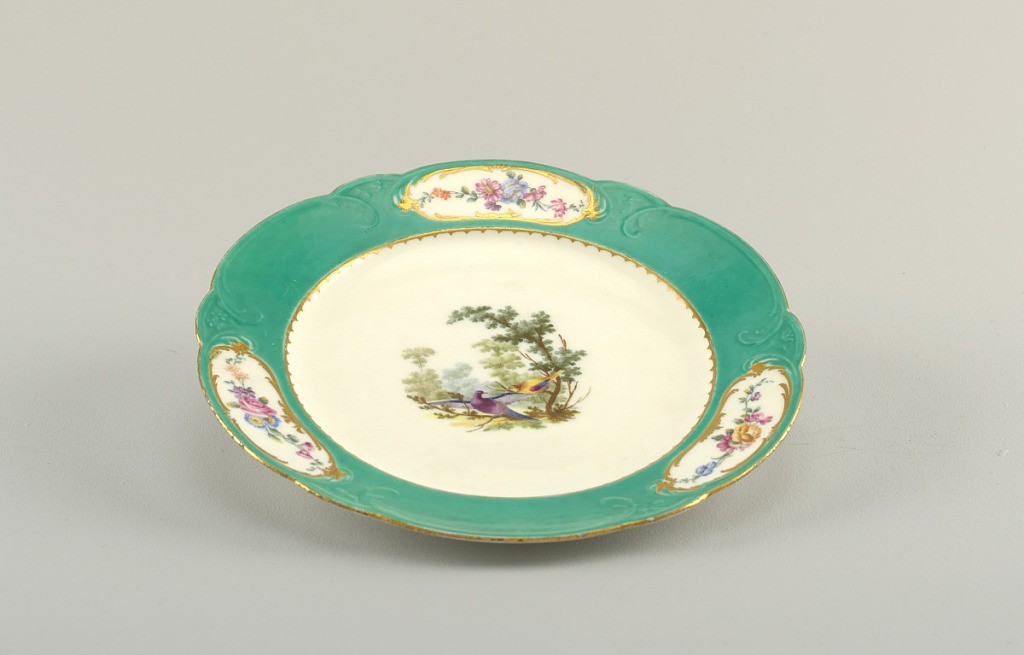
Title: Pair of Plates
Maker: Sèvres Porcelain Manufactory, French, established 1756
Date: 1758
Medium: soft paste porcelain, vitreous enamel, gold
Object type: plates
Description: Marly divided into six parts with molded relief scrollwork, and three oval reserves with florals are outlined in gilding, against a green ground. At center, hand-painted birds and trees.